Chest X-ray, PA view. Patient: 8 years old, sex F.
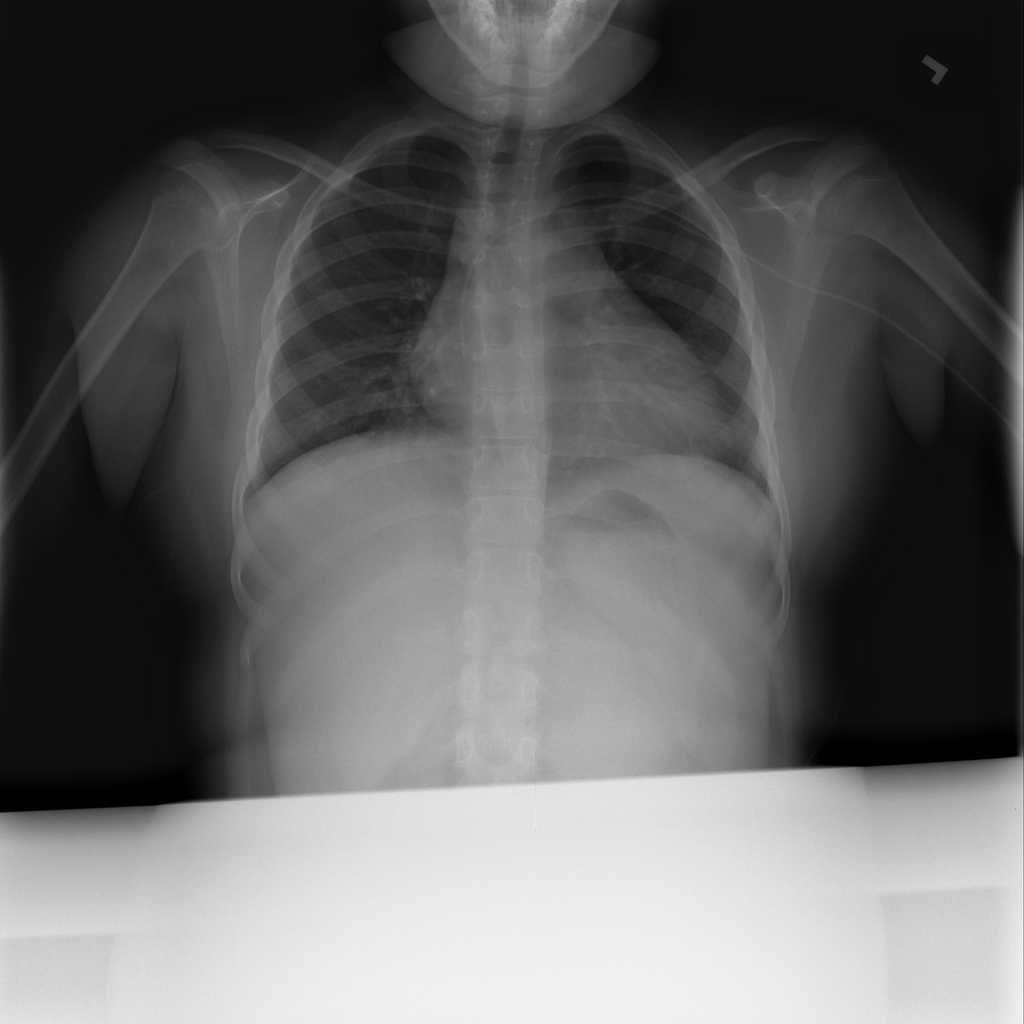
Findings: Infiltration